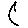
Label: moon